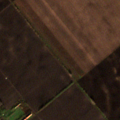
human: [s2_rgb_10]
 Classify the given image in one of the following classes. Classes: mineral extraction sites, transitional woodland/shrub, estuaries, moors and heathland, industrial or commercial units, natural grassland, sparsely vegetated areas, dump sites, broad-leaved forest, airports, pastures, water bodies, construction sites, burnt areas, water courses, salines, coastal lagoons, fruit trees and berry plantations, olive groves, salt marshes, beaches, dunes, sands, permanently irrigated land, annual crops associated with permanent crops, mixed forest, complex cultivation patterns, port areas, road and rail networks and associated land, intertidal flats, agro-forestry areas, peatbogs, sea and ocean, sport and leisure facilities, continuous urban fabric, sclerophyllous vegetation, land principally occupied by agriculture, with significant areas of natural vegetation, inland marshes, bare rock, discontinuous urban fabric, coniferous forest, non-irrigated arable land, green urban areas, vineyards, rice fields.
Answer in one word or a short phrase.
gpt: industrial or commercial units, non-irrigated arable land